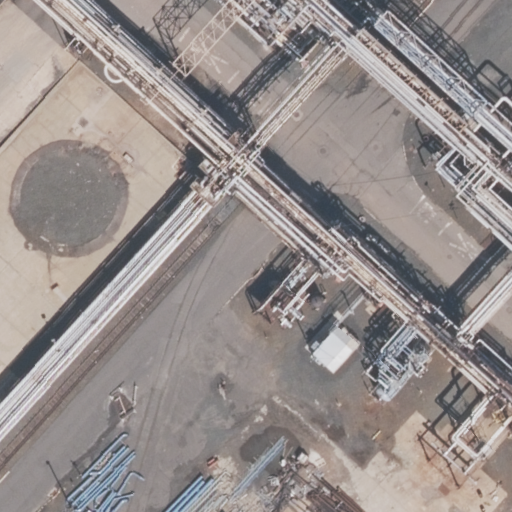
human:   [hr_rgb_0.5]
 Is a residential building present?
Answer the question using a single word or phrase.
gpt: no

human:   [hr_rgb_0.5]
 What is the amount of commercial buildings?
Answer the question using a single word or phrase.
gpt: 0

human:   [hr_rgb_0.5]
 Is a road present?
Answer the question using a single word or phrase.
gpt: yes

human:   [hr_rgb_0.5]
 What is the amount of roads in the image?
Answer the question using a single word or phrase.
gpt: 2

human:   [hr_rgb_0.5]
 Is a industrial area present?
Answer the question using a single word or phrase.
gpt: yes

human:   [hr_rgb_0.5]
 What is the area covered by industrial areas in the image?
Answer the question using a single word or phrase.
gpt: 10583m2

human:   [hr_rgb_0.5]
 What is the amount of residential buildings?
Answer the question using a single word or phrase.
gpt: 0

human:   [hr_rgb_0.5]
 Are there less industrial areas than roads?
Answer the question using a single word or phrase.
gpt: yes

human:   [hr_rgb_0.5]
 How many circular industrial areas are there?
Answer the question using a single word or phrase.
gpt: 0

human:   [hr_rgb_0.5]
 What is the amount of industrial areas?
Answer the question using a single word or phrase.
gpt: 1

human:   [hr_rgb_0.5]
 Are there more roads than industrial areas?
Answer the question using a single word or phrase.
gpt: yes

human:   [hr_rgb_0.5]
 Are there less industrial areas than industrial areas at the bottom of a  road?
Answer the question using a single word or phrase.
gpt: no

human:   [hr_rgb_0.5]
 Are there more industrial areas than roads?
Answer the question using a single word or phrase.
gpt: no

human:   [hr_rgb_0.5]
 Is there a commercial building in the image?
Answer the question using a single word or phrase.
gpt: no

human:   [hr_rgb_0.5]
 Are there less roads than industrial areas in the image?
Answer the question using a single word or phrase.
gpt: no

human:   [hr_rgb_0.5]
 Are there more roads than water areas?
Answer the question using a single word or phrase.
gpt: yes

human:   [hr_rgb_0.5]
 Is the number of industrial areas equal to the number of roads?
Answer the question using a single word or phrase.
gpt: no

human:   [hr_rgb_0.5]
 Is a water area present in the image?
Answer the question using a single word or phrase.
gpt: no

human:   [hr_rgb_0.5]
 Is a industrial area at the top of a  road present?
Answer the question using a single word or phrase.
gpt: no

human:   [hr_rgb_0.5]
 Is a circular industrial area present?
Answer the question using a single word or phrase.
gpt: no

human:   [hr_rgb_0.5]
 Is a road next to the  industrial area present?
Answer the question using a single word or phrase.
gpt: yes

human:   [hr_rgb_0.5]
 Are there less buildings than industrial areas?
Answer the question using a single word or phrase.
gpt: yes

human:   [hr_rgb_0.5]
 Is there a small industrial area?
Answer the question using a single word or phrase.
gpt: no

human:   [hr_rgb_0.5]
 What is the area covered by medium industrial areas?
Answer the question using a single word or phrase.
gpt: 0m2

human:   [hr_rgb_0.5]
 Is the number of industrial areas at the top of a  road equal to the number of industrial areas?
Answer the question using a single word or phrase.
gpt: no

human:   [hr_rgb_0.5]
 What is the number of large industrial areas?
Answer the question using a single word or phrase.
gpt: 1

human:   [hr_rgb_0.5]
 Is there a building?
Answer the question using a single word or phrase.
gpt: no

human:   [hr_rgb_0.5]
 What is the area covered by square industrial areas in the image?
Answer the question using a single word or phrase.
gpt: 0m2

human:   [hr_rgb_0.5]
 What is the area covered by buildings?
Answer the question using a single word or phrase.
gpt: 0m2

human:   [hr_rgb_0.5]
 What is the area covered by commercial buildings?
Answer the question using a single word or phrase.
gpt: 0m2

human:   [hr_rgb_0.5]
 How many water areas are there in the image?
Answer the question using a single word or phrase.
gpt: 0

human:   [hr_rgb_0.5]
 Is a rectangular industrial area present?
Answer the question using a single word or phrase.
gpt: yes

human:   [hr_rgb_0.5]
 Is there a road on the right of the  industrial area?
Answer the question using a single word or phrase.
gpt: no

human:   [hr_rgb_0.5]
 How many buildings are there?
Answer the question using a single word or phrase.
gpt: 0

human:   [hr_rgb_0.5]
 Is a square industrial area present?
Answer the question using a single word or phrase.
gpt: no

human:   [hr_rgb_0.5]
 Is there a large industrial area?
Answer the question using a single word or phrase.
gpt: yes

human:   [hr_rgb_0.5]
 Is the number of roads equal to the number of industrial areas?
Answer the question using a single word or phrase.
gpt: no

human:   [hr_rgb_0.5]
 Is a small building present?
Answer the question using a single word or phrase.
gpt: no

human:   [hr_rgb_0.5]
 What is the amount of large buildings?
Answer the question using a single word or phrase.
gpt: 0

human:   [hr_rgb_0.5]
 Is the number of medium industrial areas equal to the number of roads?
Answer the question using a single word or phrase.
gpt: no

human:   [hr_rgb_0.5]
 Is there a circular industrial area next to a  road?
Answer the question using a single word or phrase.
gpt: no

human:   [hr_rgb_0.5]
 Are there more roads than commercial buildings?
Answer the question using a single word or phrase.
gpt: yes

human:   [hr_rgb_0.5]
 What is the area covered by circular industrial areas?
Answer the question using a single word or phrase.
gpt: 0m2

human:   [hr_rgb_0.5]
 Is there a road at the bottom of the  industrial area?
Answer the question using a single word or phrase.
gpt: no

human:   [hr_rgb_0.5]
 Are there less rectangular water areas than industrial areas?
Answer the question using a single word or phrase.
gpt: yes

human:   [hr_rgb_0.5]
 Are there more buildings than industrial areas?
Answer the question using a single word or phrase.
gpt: no

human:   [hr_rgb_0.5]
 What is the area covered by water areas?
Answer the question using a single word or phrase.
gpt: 0m2

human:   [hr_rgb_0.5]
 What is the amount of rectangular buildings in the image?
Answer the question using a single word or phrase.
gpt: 0

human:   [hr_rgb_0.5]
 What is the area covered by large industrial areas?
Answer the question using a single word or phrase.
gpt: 10583m2

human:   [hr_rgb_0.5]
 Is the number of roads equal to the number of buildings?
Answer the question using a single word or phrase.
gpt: no

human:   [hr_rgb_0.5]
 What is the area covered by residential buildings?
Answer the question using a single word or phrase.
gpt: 0m2

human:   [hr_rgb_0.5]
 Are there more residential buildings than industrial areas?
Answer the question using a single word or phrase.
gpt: no

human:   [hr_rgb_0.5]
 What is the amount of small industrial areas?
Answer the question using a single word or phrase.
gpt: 0

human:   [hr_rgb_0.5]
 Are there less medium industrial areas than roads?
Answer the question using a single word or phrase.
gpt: yes

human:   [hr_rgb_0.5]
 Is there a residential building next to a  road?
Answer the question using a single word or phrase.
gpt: no

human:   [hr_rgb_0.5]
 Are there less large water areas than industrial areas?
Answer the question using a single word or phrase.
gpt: yes

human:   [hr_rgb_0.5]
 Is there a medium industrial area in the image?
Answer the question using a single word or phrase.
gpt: no

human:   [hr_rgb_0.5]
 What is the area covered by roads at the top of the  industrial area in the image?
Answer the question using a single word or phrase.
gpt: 0m2

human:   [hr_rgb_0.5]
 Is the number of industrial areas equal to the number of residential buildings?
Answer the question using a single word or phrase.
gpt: no

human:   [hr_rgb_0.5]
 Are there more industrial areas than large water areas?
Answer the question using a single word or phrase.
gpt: yes

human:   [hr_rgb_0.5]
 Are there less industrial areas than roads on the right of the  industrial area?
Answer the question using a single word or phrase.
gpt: no

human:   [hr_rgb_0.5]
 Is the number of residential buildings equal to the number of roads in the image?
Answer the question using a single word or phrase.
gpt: no

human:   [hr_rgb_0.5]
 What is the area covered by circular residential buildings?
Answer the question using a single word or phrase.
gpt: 0m2

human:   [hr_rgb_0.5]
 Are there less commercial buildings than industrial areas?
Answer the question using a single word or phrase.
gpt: yes